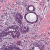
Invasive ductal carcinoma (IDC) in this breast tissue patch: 0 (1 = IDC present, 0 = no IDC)